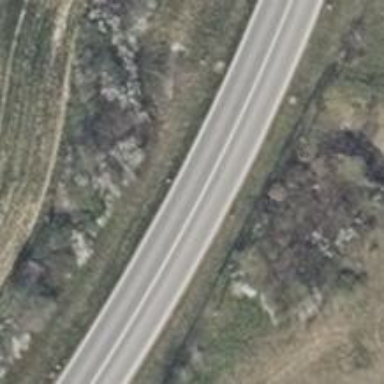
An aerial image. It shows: Secondary road.